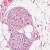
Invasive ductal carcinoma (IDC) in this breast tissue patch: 0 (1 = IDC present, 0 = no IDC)